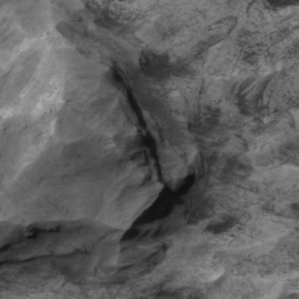
Label: non_frost